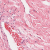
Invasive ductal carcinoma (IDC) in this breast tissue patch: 0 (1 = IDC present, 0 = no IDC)